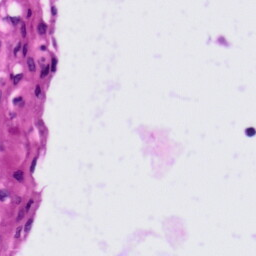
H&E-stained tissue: Tonsil